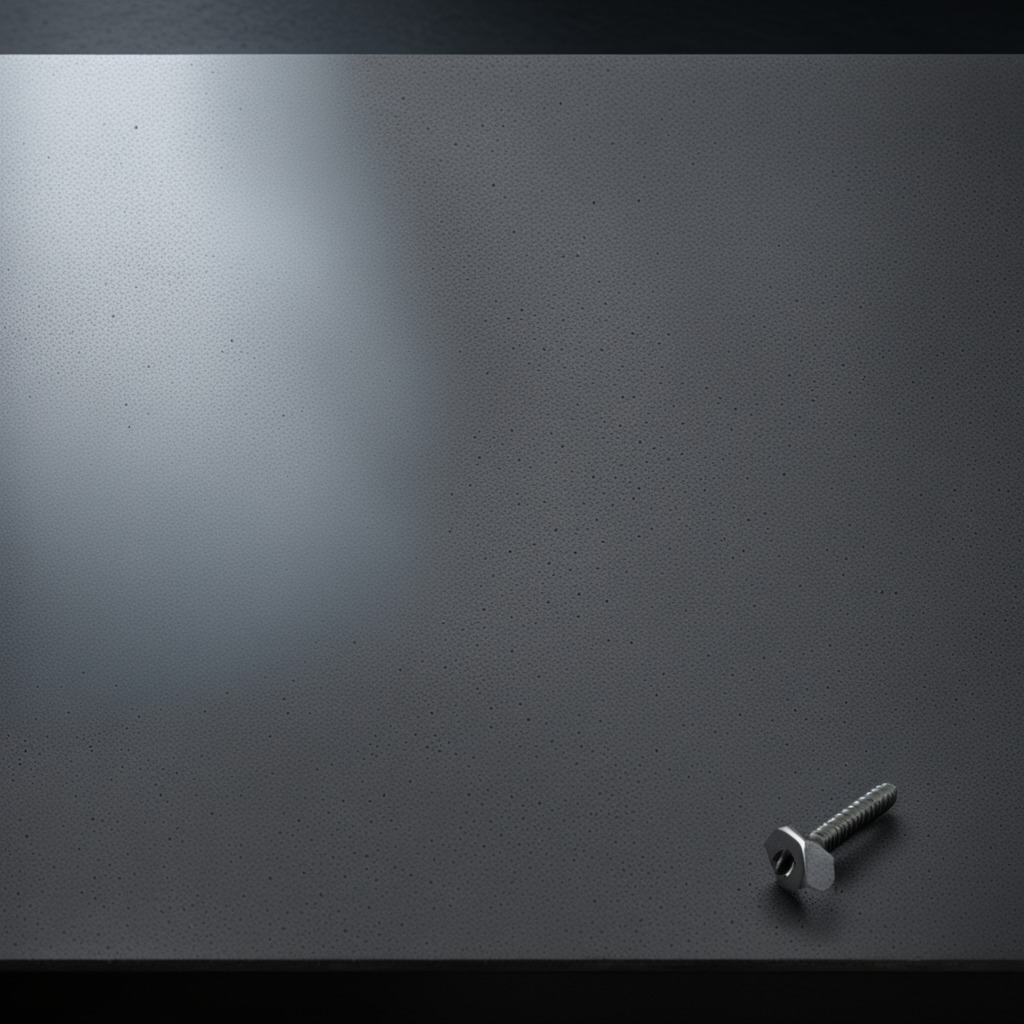
A metal screw lying on a clean granite table inside a workshop at night dim ambient light soft shadows worn but